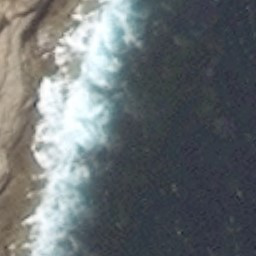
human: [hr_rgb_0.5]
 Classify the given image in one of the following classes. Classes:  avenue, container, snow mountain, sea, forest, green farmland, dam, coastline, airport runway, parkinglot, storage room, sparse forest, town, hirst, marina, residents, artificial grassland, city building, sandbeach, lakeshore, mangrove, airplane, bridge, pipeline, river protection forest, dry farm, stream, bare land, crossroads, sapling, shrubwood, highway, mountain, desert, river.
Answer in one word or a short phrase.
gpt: coastline